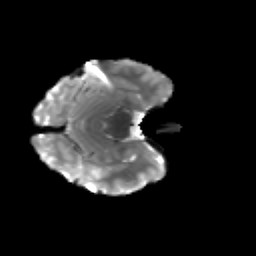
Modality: T2w
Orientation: axial
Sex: female
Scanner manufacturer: siemens
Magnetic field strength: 3 T
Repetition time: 5 s
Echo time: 0.071 s